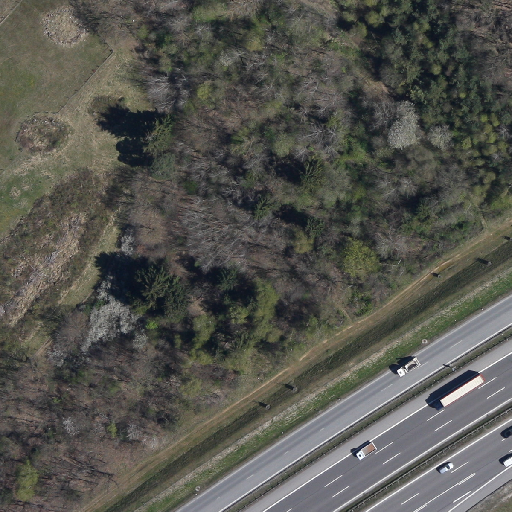
Referring expression: truck